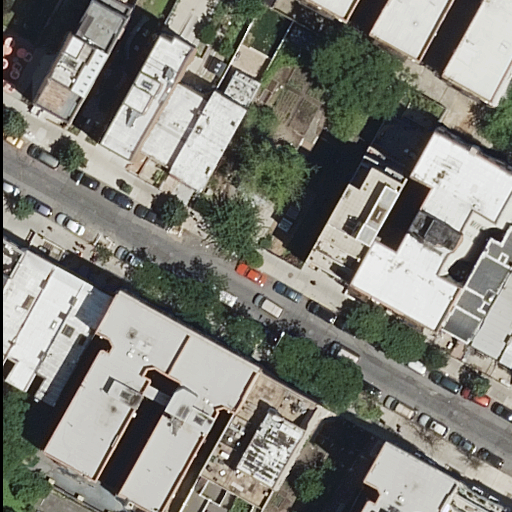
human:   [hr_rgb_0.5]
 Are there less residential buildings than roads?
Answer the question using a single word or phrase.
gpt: no

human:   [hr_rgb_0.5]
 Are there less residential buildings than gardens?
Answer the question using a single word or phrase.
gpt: no

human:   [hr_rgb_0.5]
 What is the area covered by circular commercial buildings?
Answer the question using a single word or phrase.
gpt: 0m2

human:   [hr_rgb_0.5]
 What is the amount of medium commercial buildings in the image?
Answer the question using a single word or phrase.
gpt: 0

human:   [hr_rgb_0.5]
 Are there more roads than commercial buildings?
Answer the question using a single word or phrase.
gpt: yes

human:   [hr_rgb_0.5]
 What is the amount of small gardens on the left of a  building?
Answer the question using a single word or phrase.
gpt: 1

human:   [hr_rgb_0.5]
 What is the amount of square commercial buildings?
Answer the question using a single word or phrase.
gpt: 0

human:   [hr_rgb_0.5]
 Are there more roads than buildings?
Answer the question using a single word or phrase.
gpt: no

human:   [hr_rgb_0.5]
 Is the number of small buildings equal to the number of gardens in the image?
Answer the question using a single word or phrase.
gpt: no

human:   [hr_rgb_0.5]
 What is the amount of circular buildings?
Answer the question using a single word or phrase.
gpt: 0

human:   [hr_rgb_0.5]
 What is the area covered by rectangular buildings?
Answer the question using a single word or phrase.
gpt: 1506m2

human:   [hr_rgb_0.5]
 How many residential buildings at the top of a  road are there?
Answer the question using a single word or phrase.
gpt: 19

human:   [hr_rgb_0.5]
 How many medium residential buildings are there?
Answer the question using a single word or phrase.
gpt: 16

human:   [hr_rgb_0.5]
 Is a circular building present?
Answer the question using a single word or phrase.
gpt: no

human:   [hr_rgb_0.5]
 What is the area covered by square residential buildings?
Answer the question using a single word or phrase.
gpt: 0m2

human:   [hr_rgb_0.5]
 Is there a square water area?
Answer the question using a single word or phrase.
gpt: no

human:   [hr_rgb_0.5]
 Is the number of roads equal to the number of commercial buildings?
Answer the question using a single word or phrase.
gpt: no

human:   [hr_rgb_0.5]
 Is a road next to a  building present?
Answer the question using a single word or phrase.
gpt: yes

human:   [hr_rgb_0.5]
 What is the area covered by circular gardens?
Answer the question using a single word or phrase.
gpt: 0m2

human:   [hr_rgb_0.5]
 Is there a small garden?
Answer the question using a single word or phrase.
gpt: yes

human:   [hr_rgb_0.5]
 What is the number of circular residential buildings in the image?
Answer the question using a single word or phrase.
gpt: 0

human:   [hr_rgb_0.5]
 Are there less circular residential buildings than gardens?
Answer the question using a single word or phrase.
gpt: yes

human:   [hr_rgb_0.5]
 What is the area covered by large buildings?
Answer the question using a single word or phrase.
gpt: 0m2

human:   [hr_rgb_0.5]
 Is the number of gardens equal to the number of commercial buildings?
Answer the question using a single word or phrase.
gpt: no

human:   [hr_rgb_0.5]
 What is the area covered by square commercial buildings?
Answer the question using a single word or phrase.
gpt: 0m2

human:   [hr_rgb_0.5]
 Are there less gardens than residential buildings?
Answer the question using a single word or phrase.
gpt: yes

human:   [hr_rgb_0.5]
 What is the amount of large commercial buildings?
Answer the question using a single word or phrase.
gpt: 0

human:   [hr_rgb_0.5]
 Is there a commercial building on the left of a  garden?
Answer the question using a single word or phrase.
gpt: no

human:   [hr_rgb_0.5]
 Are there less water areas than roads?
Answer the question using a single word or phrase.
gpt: yes

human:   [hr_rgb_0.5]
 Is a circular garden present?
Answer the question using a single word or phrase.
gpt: no

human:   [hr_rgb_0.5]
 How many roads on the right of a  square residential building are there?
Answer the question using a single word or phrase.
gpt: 0

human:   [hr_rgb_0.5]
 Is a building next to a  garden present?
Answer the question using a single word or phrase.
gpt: yes

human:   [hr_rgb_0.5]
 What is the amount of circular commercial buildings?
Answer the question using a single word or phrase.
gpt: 0

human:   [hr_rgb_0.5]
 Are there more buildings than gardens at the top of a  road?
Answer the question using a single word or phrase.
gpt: yes

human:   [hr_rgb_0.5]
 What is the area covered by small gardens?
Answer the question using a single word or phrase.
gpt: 59m2

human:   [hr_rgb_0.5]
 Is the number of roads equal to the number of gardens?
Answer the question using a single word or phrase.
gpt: no